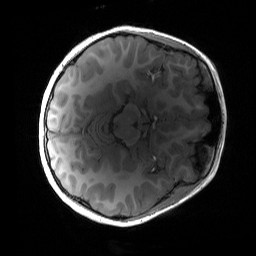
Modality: T1w
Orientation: axial
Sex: female
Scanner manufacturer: siemens
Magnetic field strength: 3 T
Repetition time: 1.9 s
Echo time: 0.00243 s